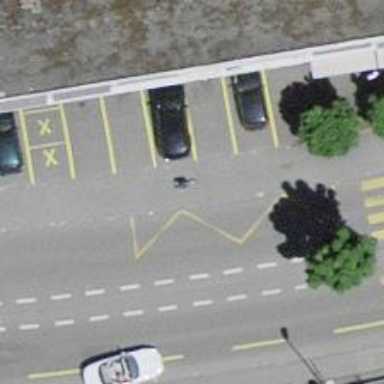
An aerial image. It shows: Bus stop with platform for public transport.